Question: I have recently started using TDD or u can say testing for my project and there i found some new thing(new thing for me) which is called "Code coverage" which shows how much your code is covered during the testing process. And as much i know most of the seniors use to say its not possible to have 100% code coverage or its not good practice to get 100% code coverage. This thing keeps me wondering like how this code coverage works i mean they covers code on which bases? please tell the main usage of Testing.
I am attaching image of code coverage with this question.
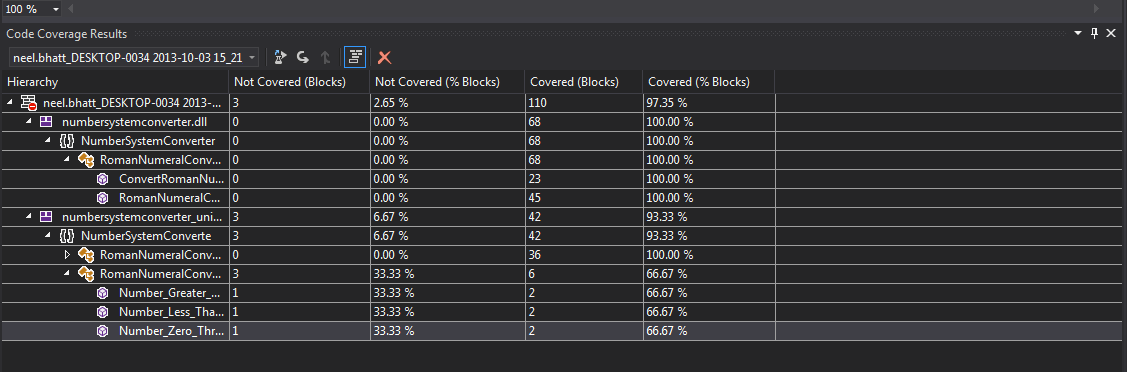
Answer: Actually, 100% code coverage is possible but depends a bit on the language:
- - -
About the usefullness of 100% code coverage:
- -
Even 100% code coverage does not mean the code is perfect:
- -
Addition:
In case 100% code coverage is not wanted (because everything takes time, thus money), first focus on the high risk areas in the code. Skip trivial methods at first and start with complicated/high risk functions.
Also it is important to use design patterns or a code structure to 'help' unit testing:
- - - -